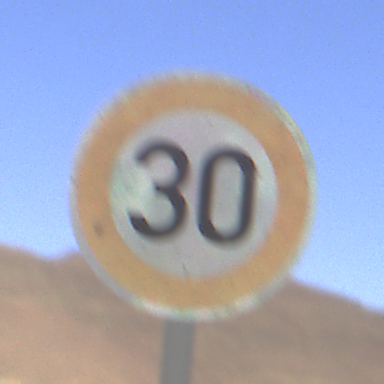
Verkehrszeichen: Geschwindigkeit30
Umgebung: Outdoor, Nature
Tageszeit: Midday
Wetter: Clear
Licht: Natural
Jahreszeit: NotSpecified
Kontrast: HighContrast